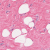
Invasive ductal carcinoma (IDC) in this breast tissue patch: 0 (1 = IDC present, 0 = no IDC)